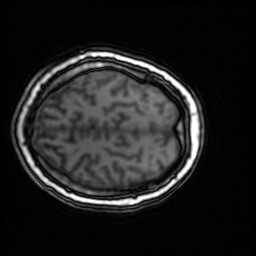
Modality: inplaneT1
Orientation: axial